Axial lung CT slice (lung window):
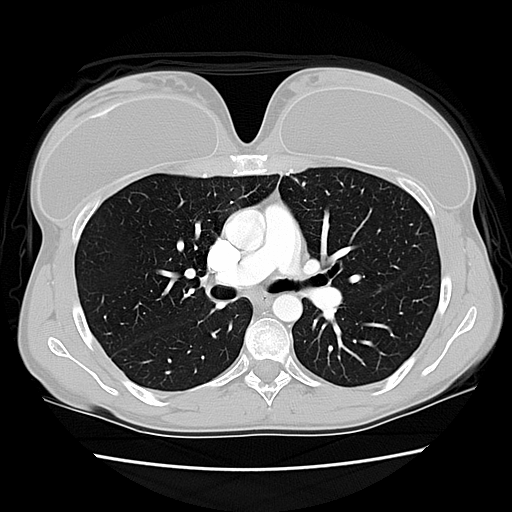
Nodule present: no